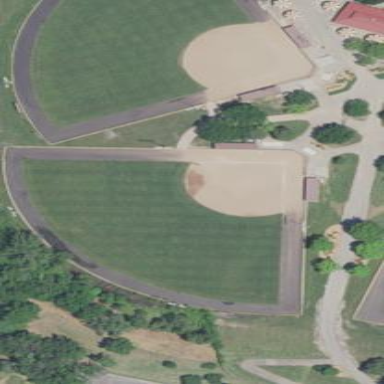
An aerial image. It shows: Baseball pitch for leisure and sports activities.